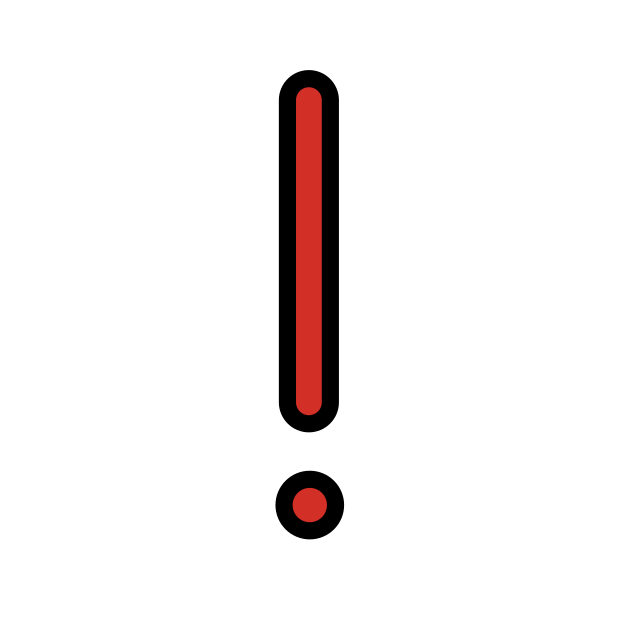
red exclamation mark